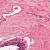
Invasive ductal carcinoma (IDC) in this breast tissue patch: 0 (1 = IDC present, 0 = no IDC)